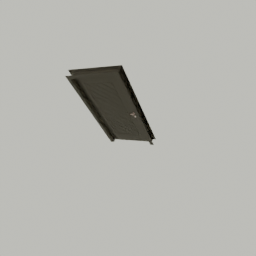
Label: architecture